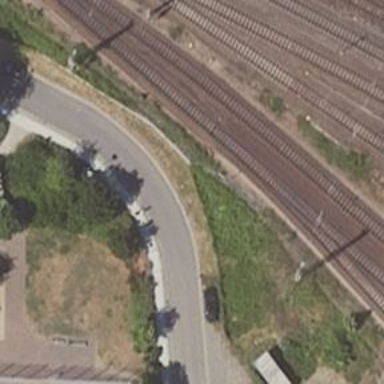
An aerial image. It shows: Railway signal.